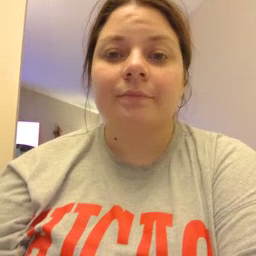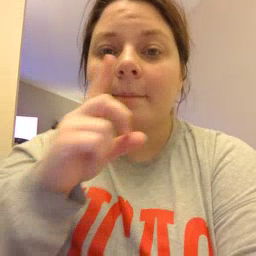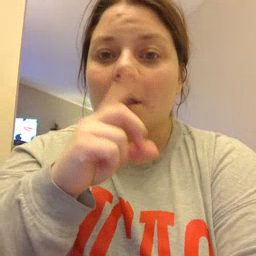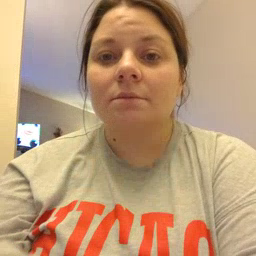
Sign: mouse